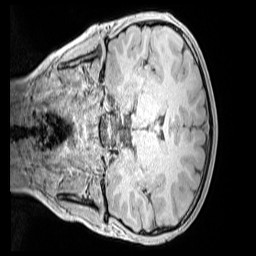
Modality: MP2RAGE
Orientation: coronal
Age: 9
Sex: female
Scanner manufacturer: siemens
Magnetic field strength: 3 T
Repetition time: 4 s
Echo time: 0.00299 s